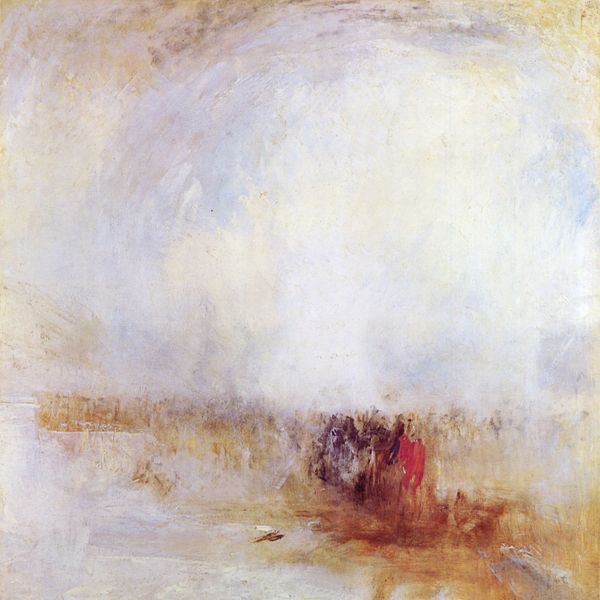
Titel: Venezianische Szene
Künstler: William Turner
Standort: London
Institution: Tate Gallery
Schlagwörter: blau, dunkel, feuer, gemälde, gruppe, hand, himmel, meer, schatten, wasser, weiß, wolken, fluss, gelb, impressionismus, landschaft, menschen, ocker, sand, see, ufer, bewegung, blume, braun, dunkelbraun, grau, hell, köpfe, licht, orange, schwarz, straße, blüte, rose, rot, schleier, schnee, weg, wolke, beige, malerei, blass, mensch, öl, erde, horizont, natur, schilf, gehen, pastos, sonne, boden, figur, england, kontrast, boot, boote, kreis, hellblau, küste, schiff, schiffe, strand, bogen, venedig, abstrakt, hellbraun, wüste, dunst, farbe, formen, nebel, violett, monochrom, winter, figuren, hafen, kuppel, romantik, luft, sturm, turner, duktus, einfach, kraft, monet, pastellfarben, stimmung, athmosphäre, striche, surreal, impression, ozean, oben, regen, unten, ruine, blenden, flamme, helligkeit, strahlen, fern, kälte, wirbel, form, blanc, frieden, pinselduktus, fleck, flecken, wärme, diffus, verschwommen, verwischt, kristall, einfarbig, strudel, mystisch, rouge, seerosen, impresionismus, prozession, leuchtend, seerose, spritzer, auszug, strahlend, romantisme, brau, difus, purpur, eau, grell, ägypten, bleu, pilz, friede, durchdringen, bott, william, effekt, impressionen, animaux, vague, mer, plage, william turner, lagerfeuer, versöhnung, gleissend, watte, spritzt, verwaschen, anthroposopisches feuer, energie, faser, geysir, gleissen, gließen, körer, leuchen, licht gottes, licht weiss, light white, piene, turner unter eis, uktu, undurchsichtigkeit, ungegenständliche kunst, ursprung, versicht, weißer horizont, weißes licht, williaam, personnages, 1800, engladn, pasell, orane